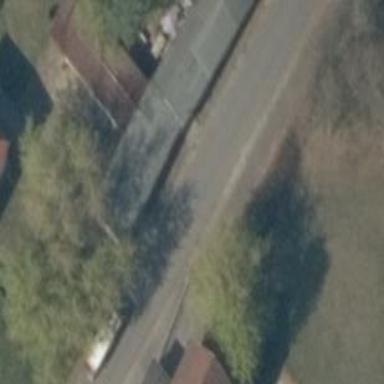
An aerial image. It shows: Group of garages.